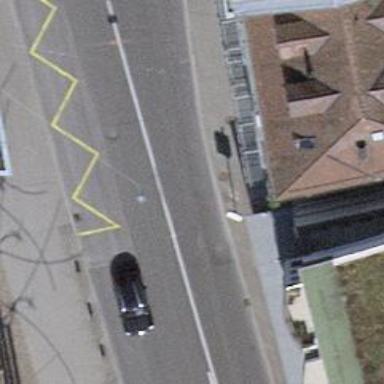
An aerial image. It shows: Trolleybus stop position for public transport.